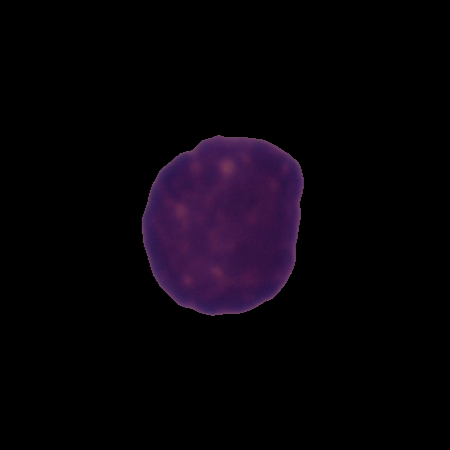
Label: healthy